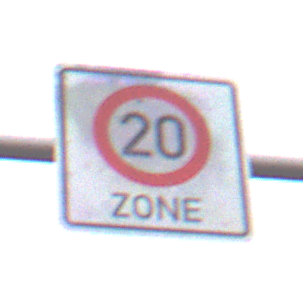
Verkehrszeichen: BeginnZone20
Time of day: Midday
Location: Outdoor (Nature)
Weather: Overcast
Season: NotSpecified
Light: Natural